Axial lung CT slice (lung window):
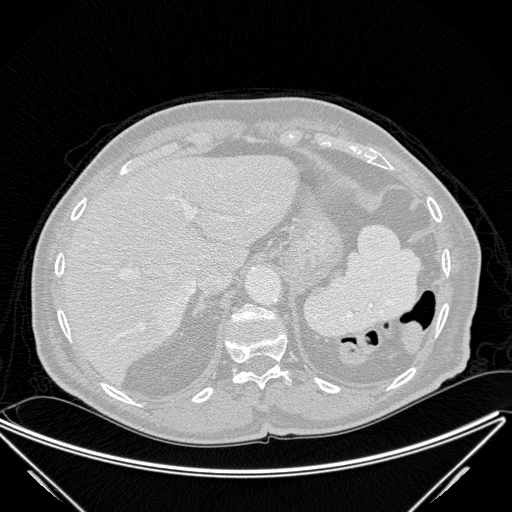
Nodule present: no